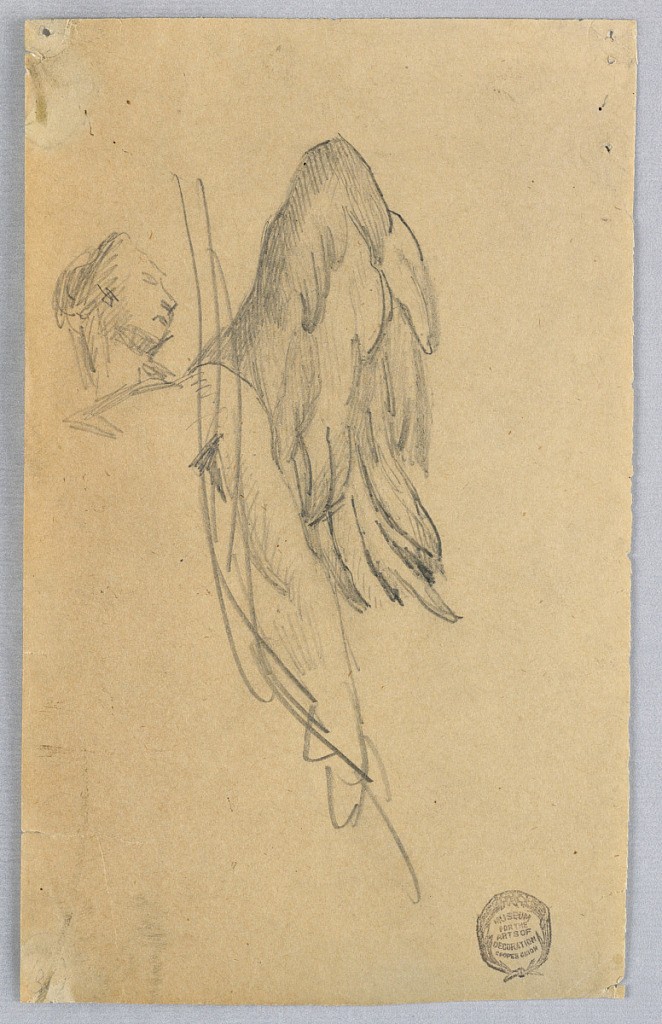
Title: Sketch of an Angel
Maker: Francis Augustus Lathrop, American, 1849–1909
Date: ca. 1895
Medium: Graphite on paper
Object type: Drawing
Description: Sketch of the left half of an angel, looking towards the right, over his left shoulder.